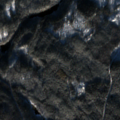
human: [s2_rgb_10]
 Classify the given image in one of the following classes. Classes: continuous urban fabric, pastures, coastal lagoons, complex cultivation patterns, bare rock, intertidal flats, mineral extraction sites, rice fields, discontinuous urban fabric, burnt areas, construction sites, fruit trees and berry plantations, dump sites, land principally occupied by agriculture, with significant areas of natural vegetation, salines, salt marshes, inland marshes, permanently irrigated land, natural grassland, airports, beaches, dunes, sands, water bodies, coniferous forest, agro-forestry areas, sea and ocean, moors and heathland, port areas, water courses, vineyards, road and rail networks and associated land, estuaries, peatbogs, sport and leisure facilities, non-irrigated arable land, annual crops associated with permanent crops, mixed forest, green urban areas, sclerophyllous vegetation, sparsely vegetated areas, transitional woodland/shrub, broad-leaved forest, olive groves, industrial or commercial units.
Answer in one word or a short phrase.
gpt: coniferous forest, mixed forest